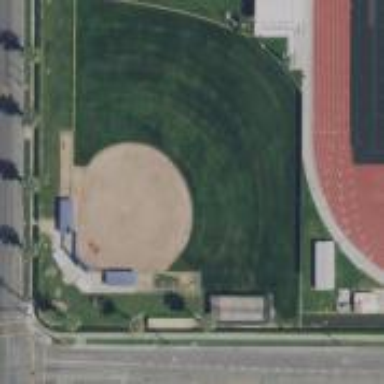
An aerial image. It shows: Baseball pitch for leisure land.